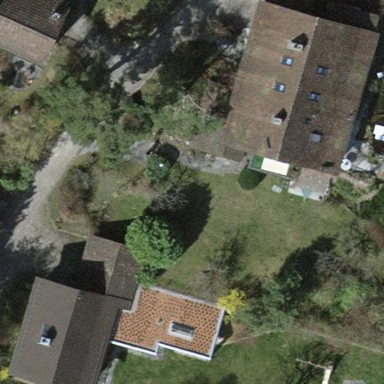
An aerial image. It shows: Pitched roof building.